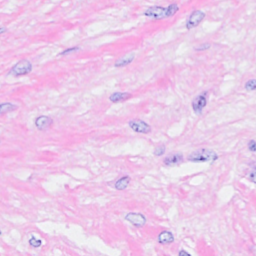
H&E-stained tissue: Breast